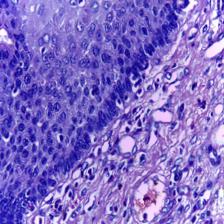
Diagnosis: Normal